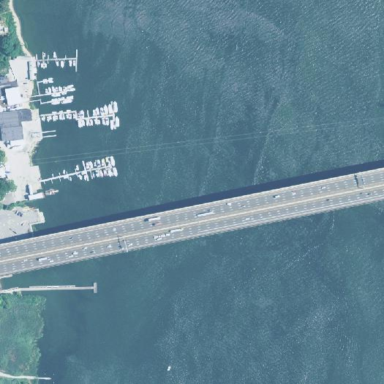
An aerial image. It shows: Man-made bridge.